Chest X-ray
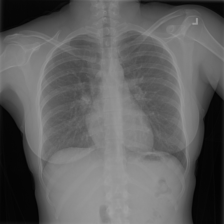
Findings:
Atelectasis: negative
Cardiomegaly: negative
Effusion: negative
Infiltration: negative
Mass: negative
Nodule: negative
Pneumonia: negative
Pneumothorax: negative
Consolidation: negative
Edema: negative
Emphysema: negative
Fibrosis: negative
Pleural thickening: negative
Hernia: negative